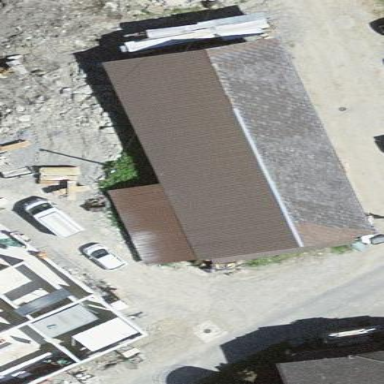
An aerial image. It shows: Barn.